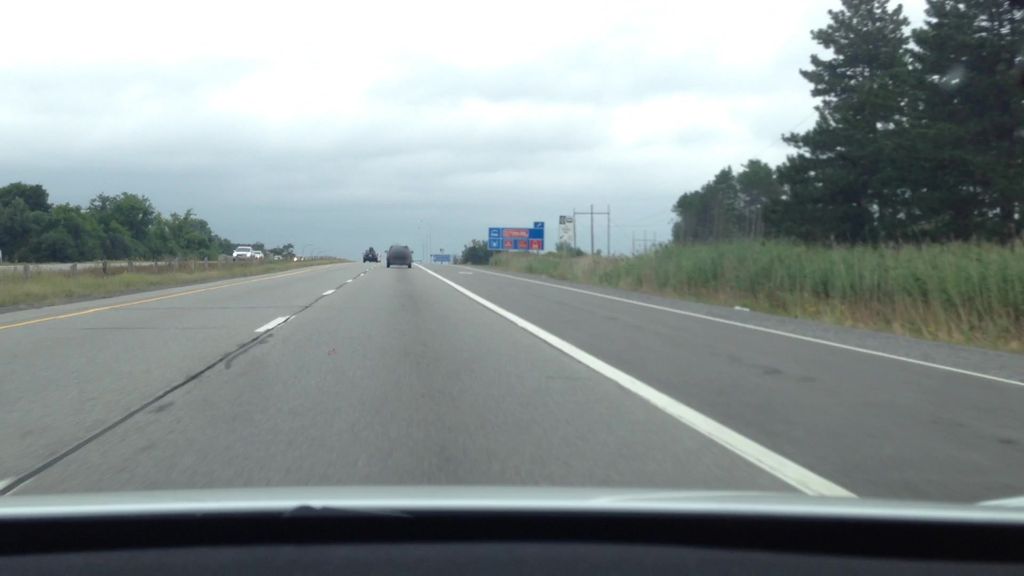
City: ottawa-gatineau